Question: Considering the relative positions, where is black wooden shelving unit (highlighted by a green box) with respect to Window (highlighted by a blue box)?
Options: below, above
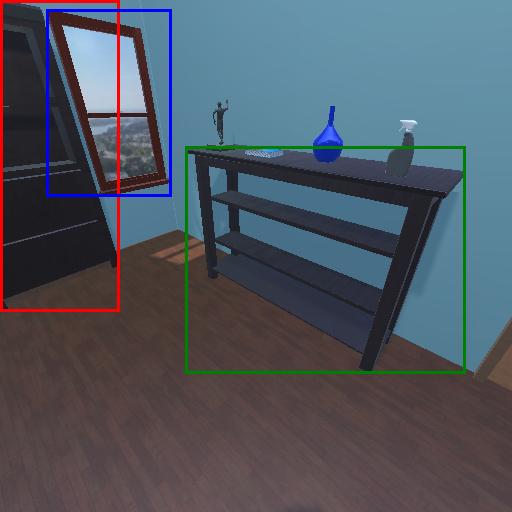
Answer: below